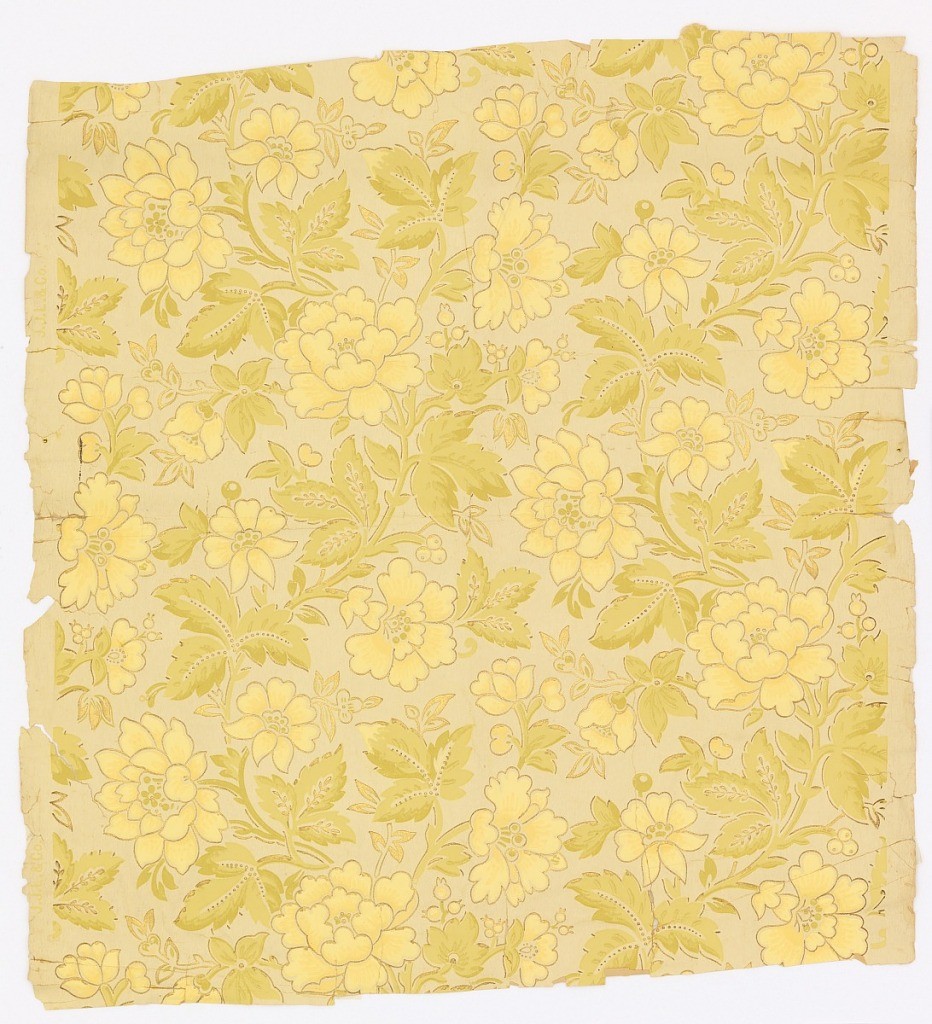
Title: Sidewall
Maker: J.J.L. and Co.
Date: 1870–90
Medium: Machine-printed
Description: On off-white ground, pale yellow and metallic gold flowers on green leafed stems alternate in an all-over pattern. (chrysanthemums?)